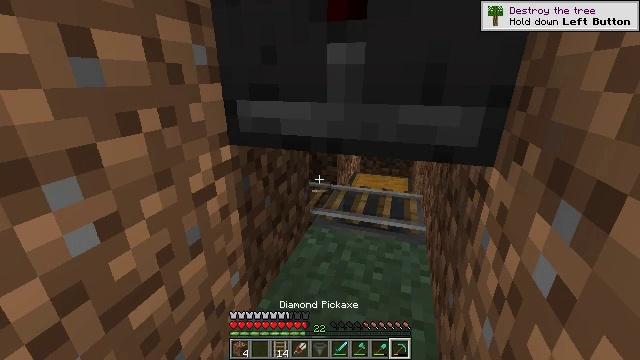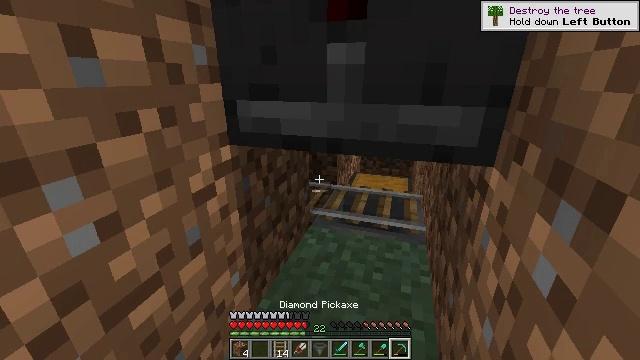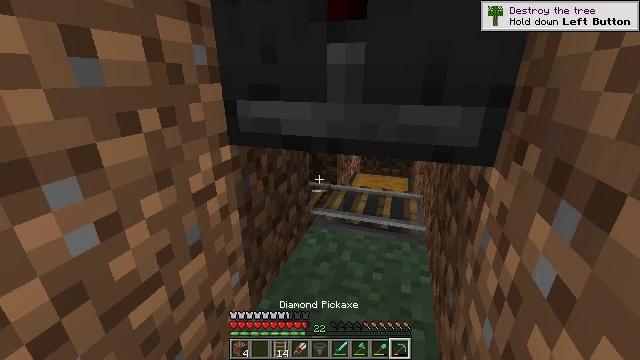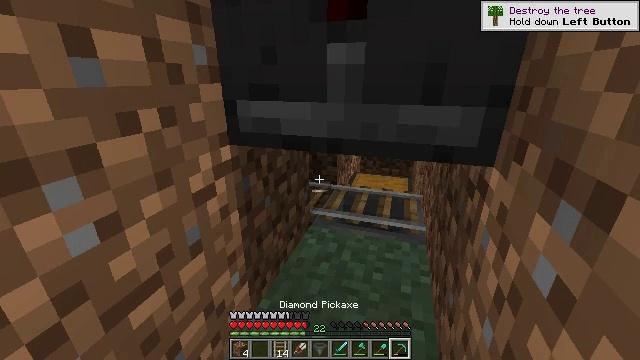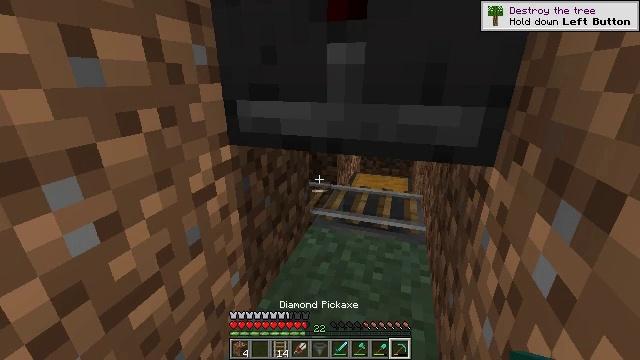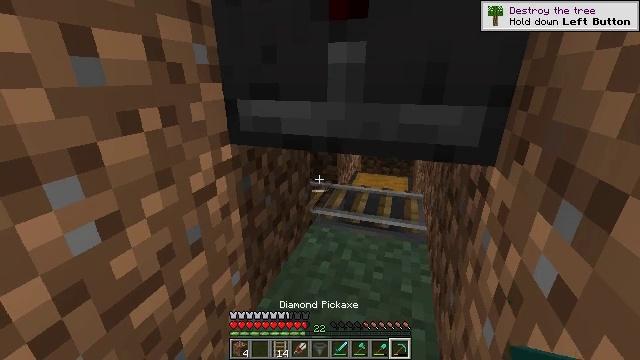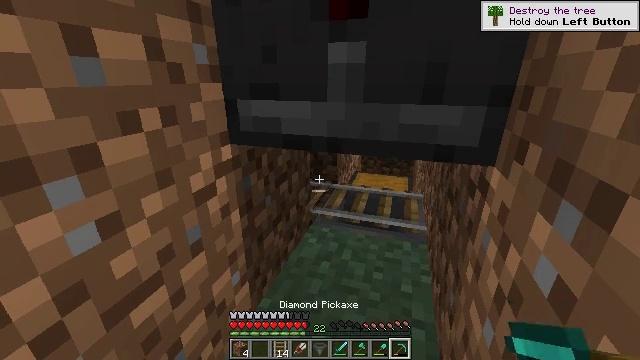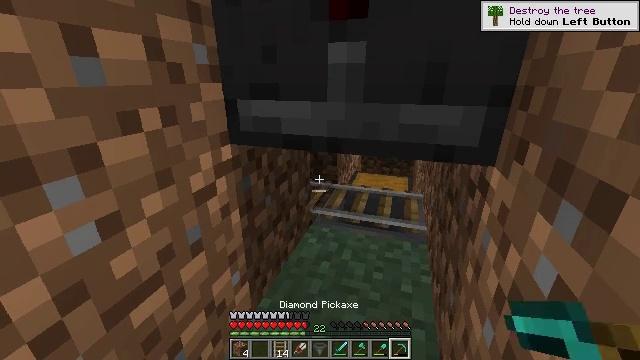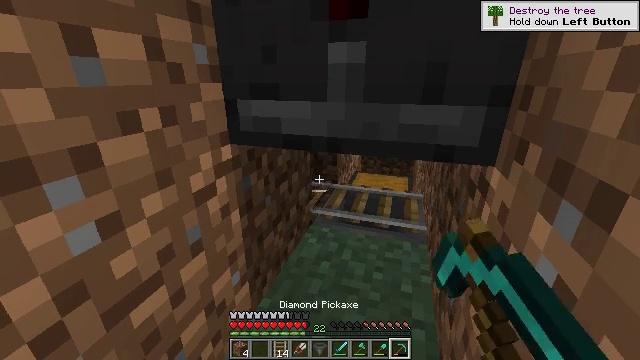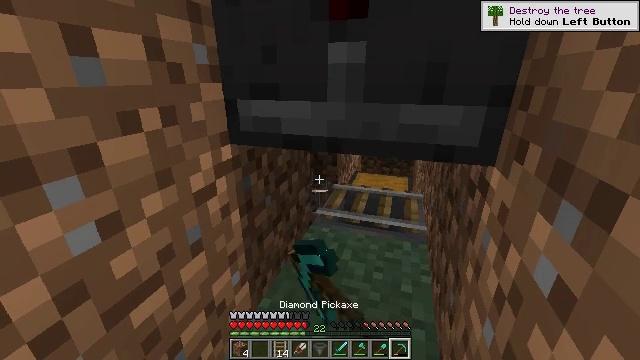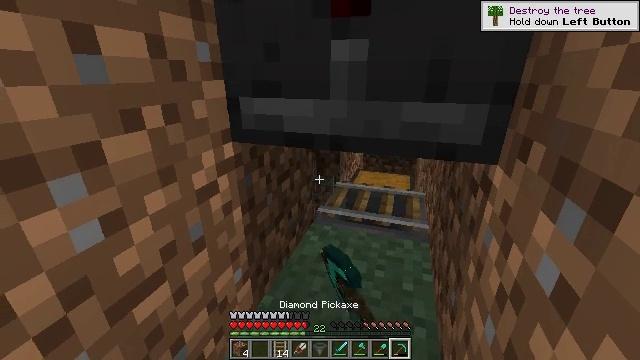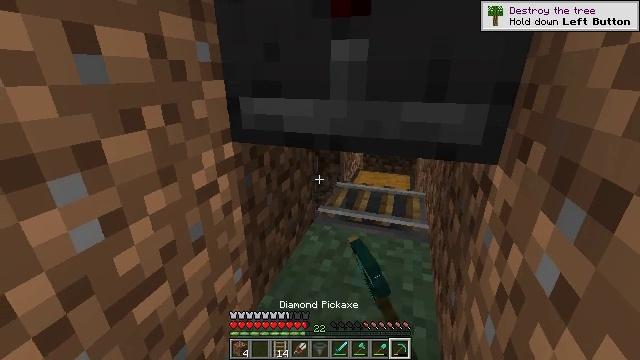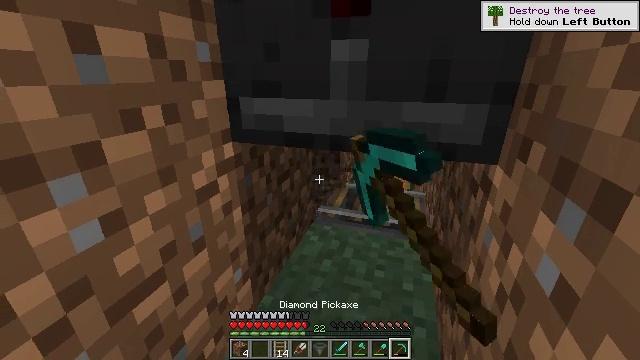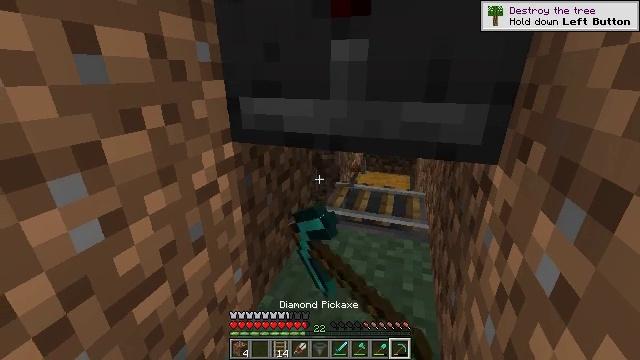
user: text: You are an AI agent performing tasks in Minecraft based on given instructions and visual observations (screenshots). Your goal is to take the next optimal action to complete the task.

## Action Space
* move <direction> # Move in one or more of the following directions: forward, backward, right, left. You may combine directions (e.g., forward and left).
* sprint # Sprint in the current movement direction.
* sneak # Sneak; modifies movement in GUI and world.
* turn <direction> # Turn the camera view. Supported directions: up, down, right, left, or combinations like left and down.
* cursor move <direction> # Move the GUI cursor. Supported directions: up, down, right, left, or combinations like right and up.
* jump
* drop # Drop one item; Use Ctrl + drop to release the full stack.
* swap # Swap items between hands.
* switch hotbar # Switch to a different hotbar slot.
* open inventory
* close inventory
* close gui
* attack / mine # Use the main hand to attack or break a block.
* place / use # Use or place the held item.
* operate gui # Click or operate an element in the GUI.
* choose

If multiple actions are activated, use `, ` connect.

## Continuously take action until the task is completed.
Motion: motion action
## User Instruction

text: Collect rails for building a railway.
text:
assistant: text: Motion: sneak
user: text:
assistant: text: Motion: sneak
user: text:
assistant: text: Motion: sneak
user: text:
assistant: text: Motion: sneak
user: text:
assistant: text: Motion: sneak
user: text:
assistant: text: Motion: sneak
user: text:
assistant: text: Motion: sneak, attack / mine
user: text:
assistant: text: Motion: sneak, attack / mine
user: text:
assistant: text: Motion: sneak, attack / mine
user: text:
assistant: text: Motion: sneak, attack / mine
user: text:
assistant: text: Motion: sneak, attack / mine
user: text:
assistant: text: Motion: sneak, attack / mine
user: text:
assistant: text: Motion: sneak, attack / mine
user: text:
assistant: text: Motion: sneak, attack / mine